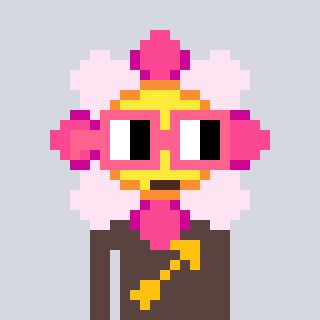
a pixel art character with square pink glasses, a flower-shaped head and a darkbrown-colored body on a cool background